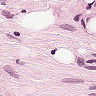
Metastatic tissue present: yes